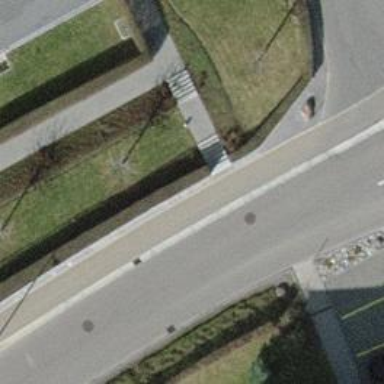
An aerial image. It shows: Hedge barrier.